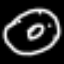
Label: donut